Question: I need to move the red circle image to the position shown as in below photo:

My code is:
'''
<!DOCTYPE html>
<html lang="en">
<head>
<meta charset="utf-8">
<title>Ling Shou Shu </title>
<link href="css/bootstrap.css" rel="stylesheet">
</head>
<body>
{% if receipt %}
<div class="container-fluid">
<div class="row">
<div class="col-xs-6">
<h2>Ling Shou Shu
</h2>
</div>
<div class="col-xs-6">
<div class="row">
<div class="col-xs-3 col-xs-offset-3">
<h5>No. {{receipt['receipt_number']}}</h5>
<h5>{{receipt['date']}}</h5>
<hr/>
</div>
</div>
</div>
<div class="row">
<div class="col-xs-4 text-center">
<h3>{{receipt['c_name']}} Yang </h3>
<hr/>
</div>
</div>
<div class="row">
<div class="col-xs-6 col-xs-offset-3 text-center">
<h3><b>Y= {{receipt['amount']}}</b><br/>
</h3>
<hr/>
<h3>
Dan {{receipt['quantity']}} {{receipt['product']}}<br/>
</h3>
<h4>
Shang Ji Zheng niLing Shou itashimashita
</h4>
</div>
</div>
</div>
<div class="row">
<div class="col-xs-6 text-center col-xs-offset-6">
<h5>xxxxxxxxxxxxxxxxxxxxxxxxxx</h5>
<h5>xxxxxxxxxxxxxxxxxxxxxxx</h5>
<img src='inkan.PNG'/>
</div>
</div>
</div>
{% endif %}
<!-- /container -->
</body>
</html>
'''
Could anybody tell me how to do it?
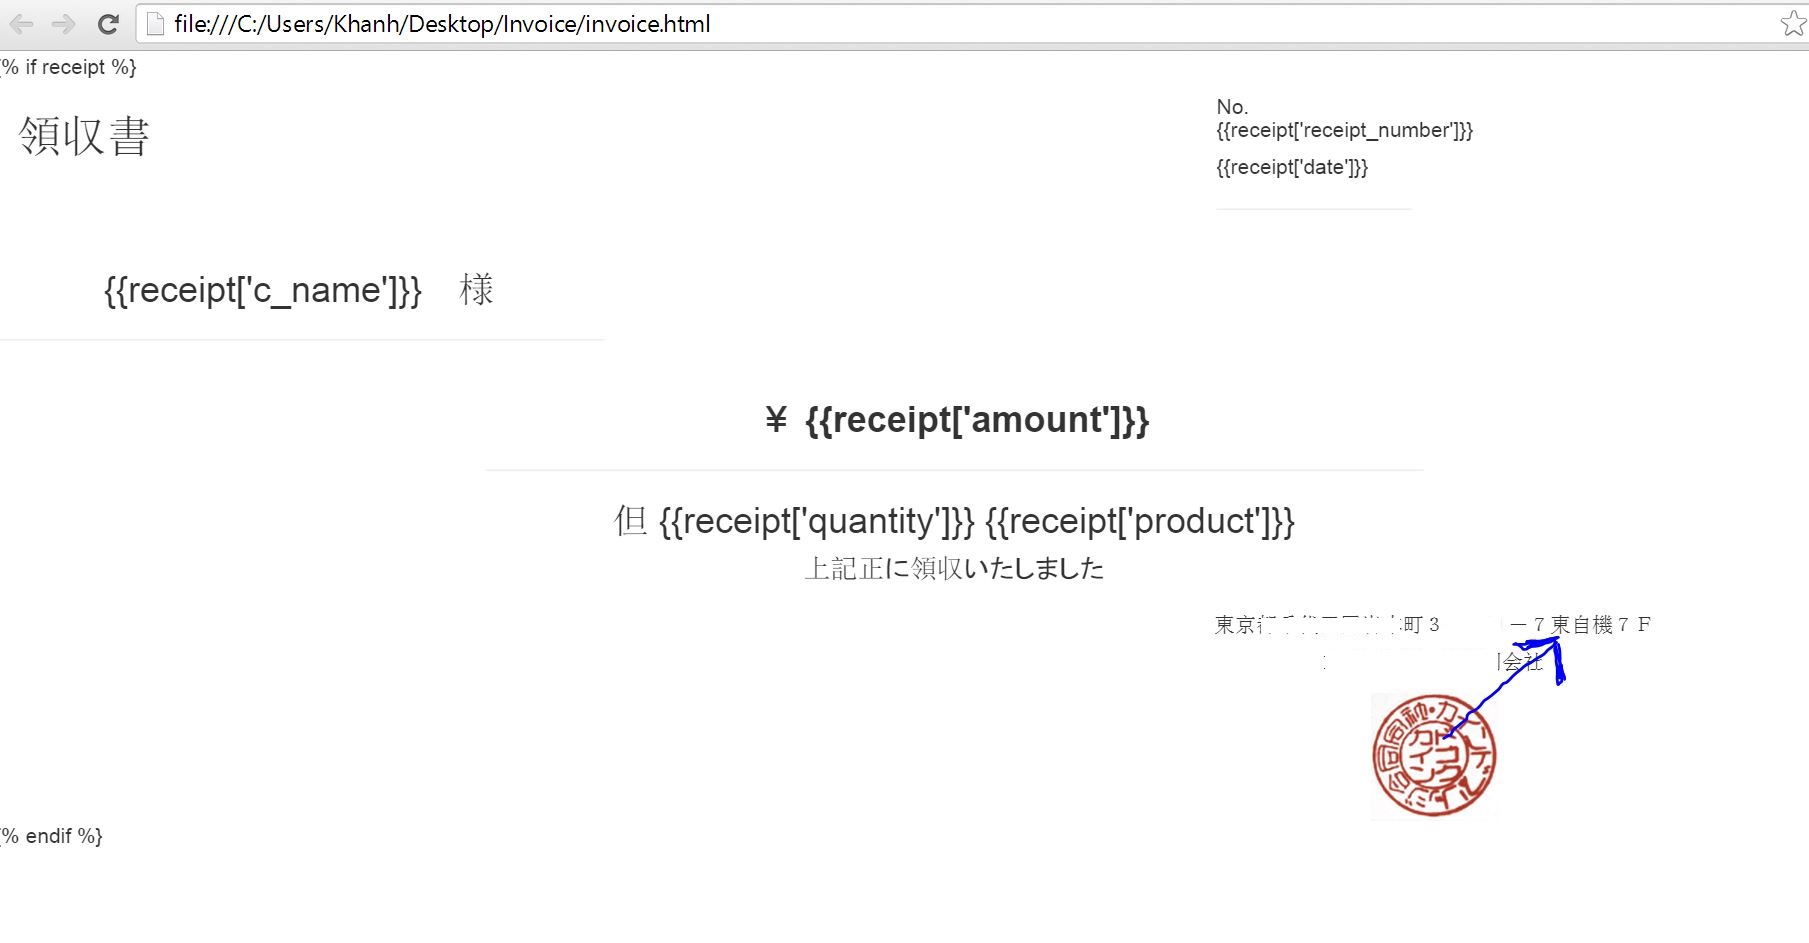
Answer: Just add the image as a background, like this:
'''
<div class="col-xs-6 text-center col-xs-offset-6" style="background:url(urlhere) no-repeat">
'''
Refer to <URL> for more info.